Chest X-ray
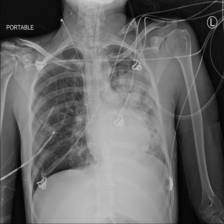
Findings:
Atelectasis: positive
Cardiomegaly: negative
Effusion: negative
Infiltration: positive
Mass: negative
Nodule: negative
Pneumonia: negative
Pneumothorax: negative
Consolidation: positive
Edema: positive
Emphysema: negative
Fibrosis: negative
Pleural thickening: negative
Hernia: negative